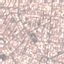
Land use / land cover: Residential